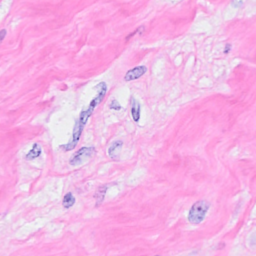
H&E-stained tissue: Breast